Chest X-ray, AP view. Patient: 66 years old, sex F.
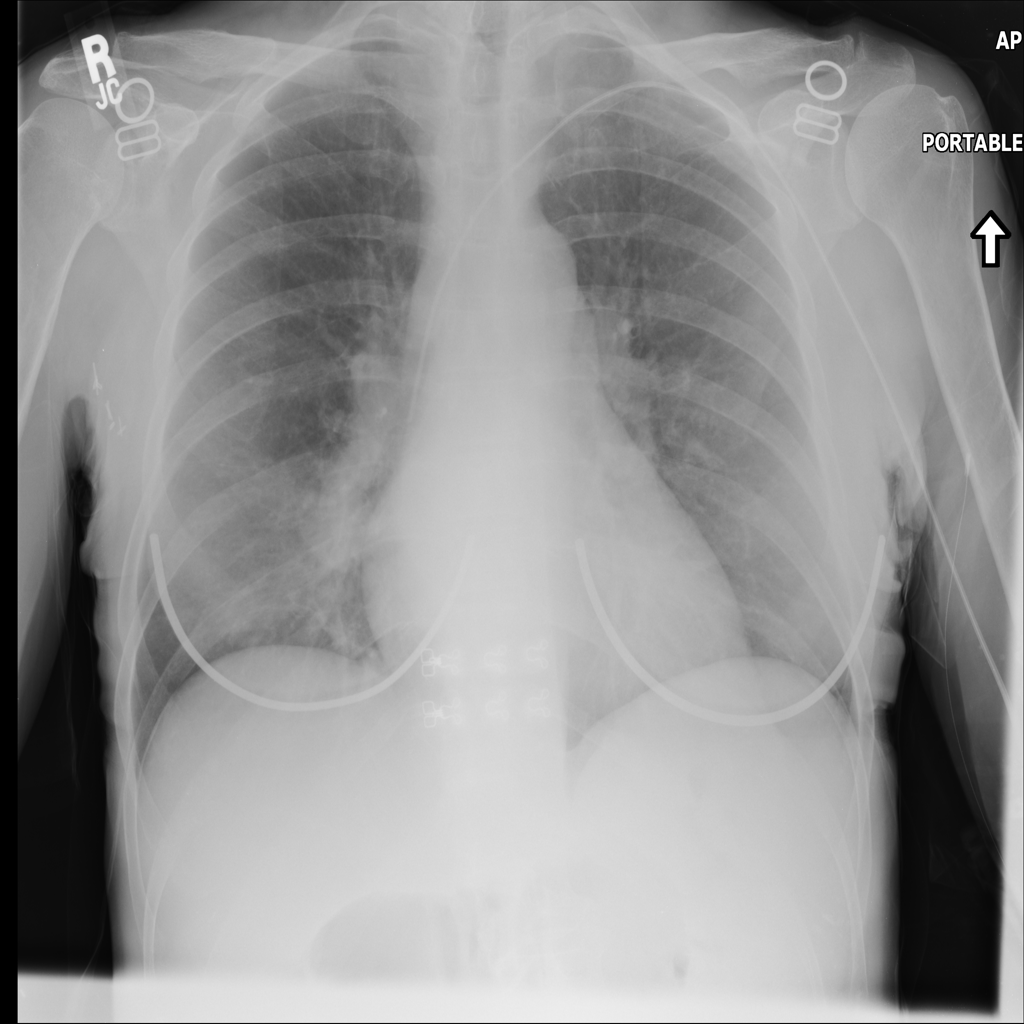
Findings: No Finding